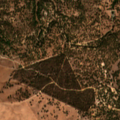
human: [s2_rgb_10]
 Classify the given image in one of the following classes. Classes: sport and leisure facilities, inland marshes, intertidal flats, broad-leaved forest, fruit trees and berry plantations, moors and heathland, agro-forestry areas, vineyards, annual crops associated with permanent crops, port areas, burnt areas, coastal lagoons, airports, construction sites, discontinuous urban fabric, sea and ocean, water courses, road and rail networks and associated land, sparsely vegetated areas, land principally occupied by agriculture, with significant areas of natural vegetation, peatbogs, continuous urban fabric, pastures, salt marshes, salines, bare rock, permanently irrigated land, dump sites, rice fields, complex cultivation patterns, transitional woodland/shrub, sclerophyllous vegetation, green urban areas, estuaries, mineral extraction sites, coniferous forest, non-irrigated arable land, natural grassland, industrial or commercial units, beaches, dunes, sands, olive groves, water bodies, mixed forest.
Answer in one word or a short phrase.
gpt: permanently irrigated land, agro-forestry areas, broad-leaved forest, coniferous forest